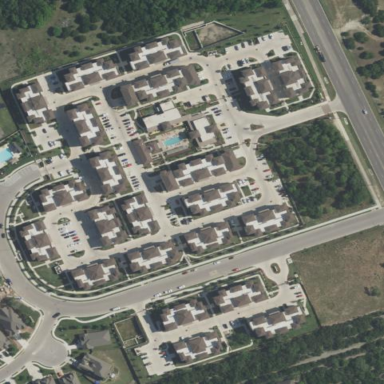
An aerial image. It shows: Residential area with apartment buildings.